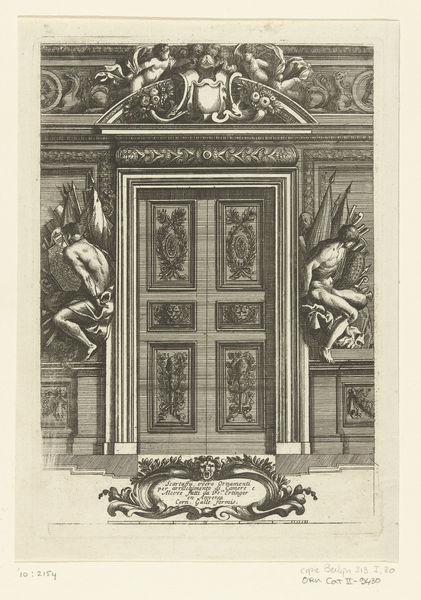
Titel: Titelblad: Scartaffii overo ornamenti
Künstler: Franz Ertinger
Standort: Amsterdam
Institution: Rijksmuseum
Schlagwörter: floral, gravure, fronton, porte, sculpture, lithographie, portique, eau forte, flag, flower, page titre, drawing, door, wood, set, draw, nudity